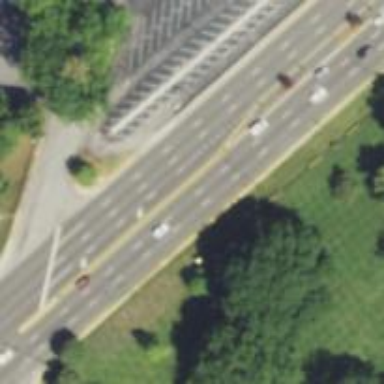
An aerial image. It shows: Primary link road with asphalt surface.